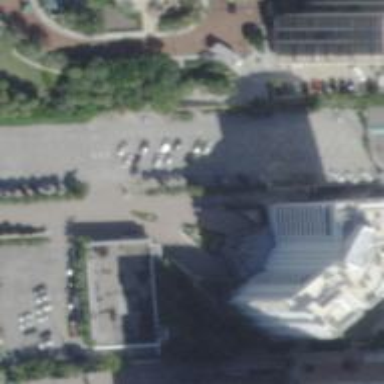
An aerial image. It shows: Hotel building.